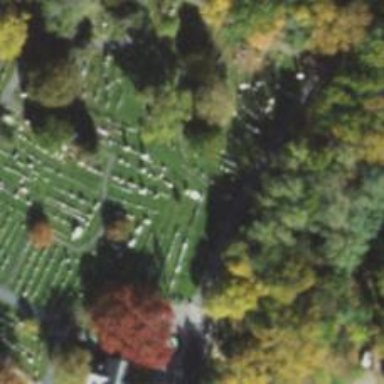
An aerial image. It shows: Tomb in historic cemetery.